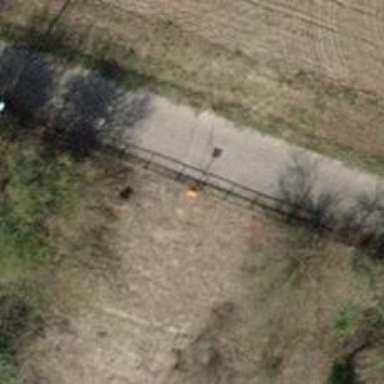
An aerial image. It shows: Aerial marker.